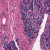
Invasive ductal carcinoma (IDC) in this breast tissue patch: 0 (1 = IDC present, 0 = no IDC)